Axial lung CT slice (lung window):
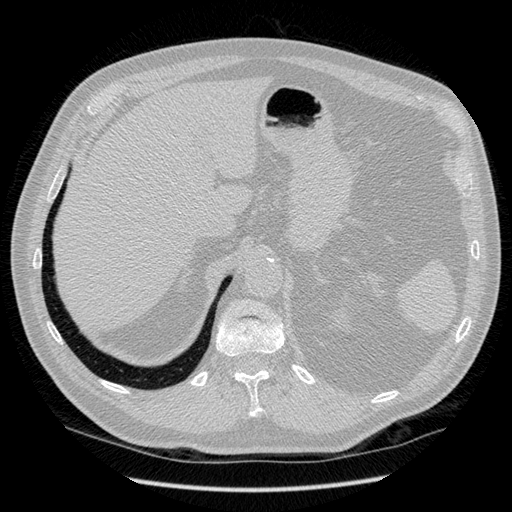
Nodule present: no